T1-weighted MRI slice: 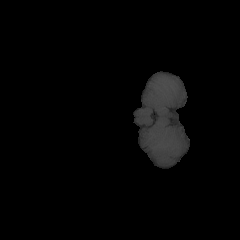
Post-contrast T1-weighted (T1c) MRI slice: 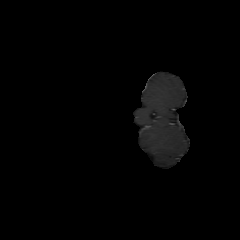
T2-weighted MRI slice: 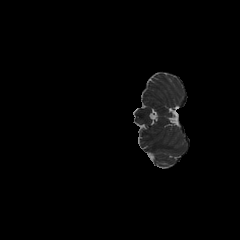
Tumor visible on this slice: no